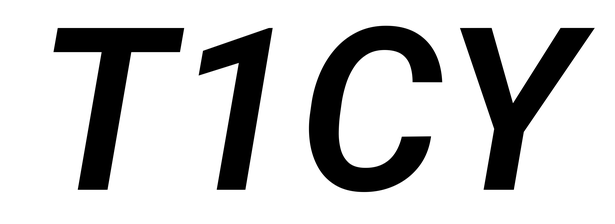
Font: Roboto-Italic_SemiBold_Italic